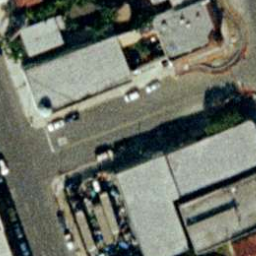
Label: buildings